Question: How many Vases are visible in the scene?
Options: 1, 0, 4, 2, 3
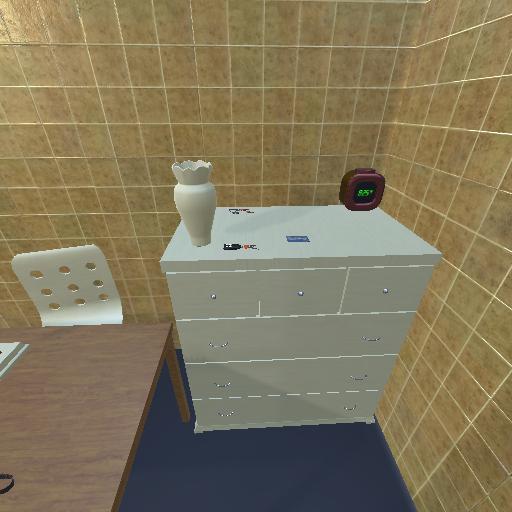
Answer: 1